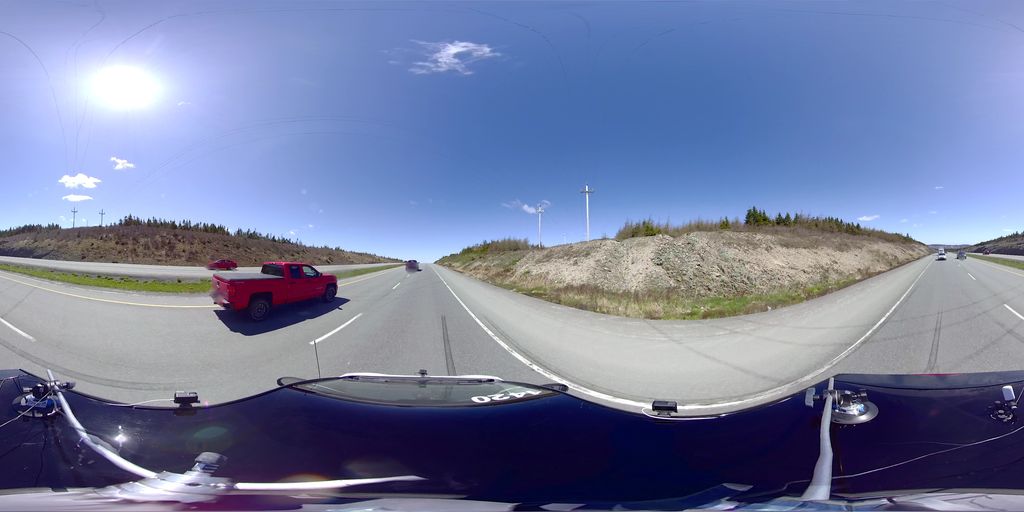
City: st_johns